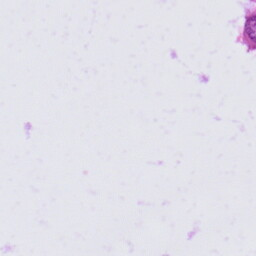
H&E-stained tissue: Skin